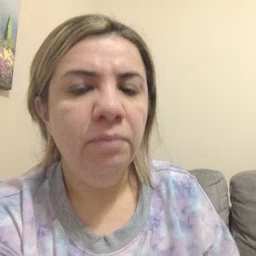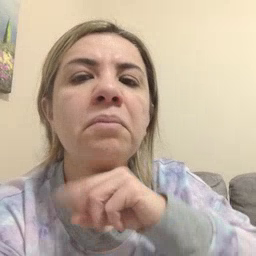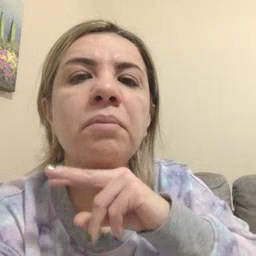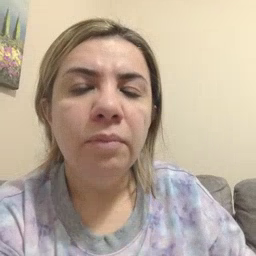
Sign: frog